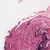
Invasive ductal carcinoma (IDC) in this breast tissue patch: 0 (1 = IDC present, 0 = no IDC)